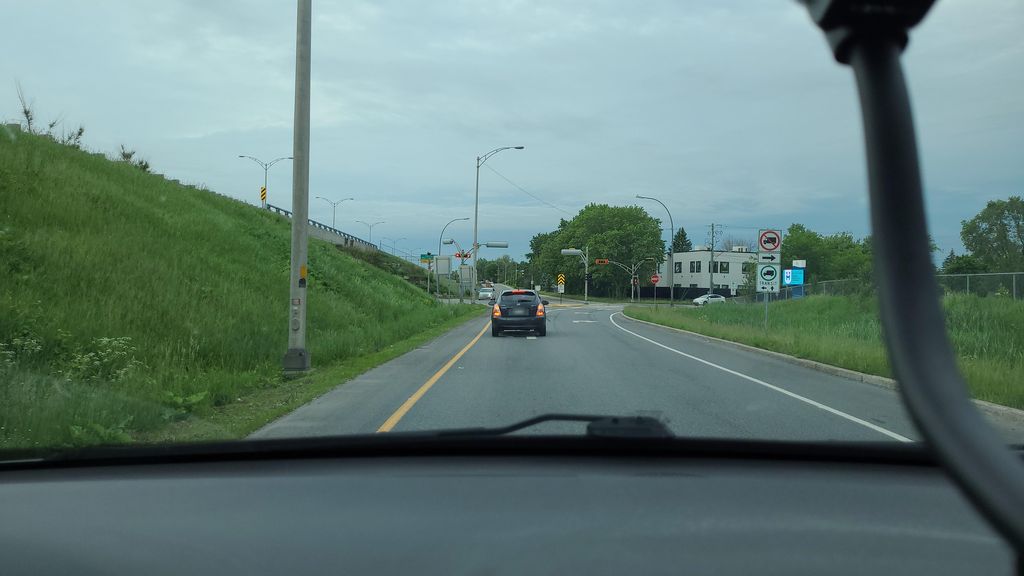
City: montreal